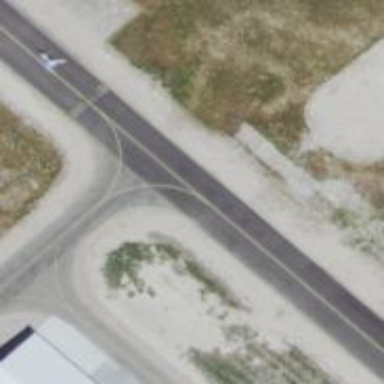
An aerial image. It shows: View of taxiway at the airport.